Question: Look at this image first

The little box that says "copied to clipboard" appears after i take a screenshot and goes away after a couple seconds.
What is this type of 'Notification' call, what API level is required?
I want to display a quick message like this after a user clicks a button.
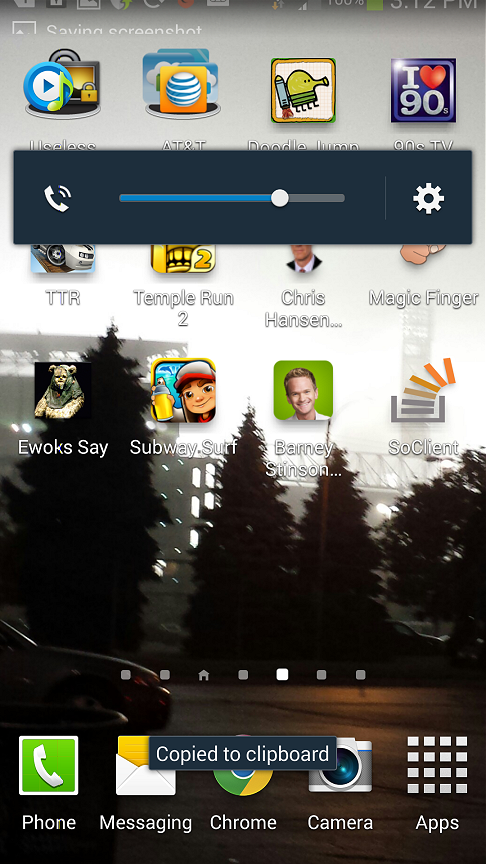
Answer: I can't see the image, but I assume you're talking about 'Toast's. You might find more info <URL>.